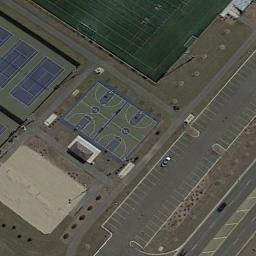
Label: basketball_court